Question: I am not sure what I clicked, but I was making a home screen for my first app on which I am learning, and I added something called the "Root View Controller" How do I get rid of it? I didn't mean to add it.
Also, are controllers here kind of like the code which gets processed after a button is clicked? I have not gotten to that part of the tutorial :)
Thanks!
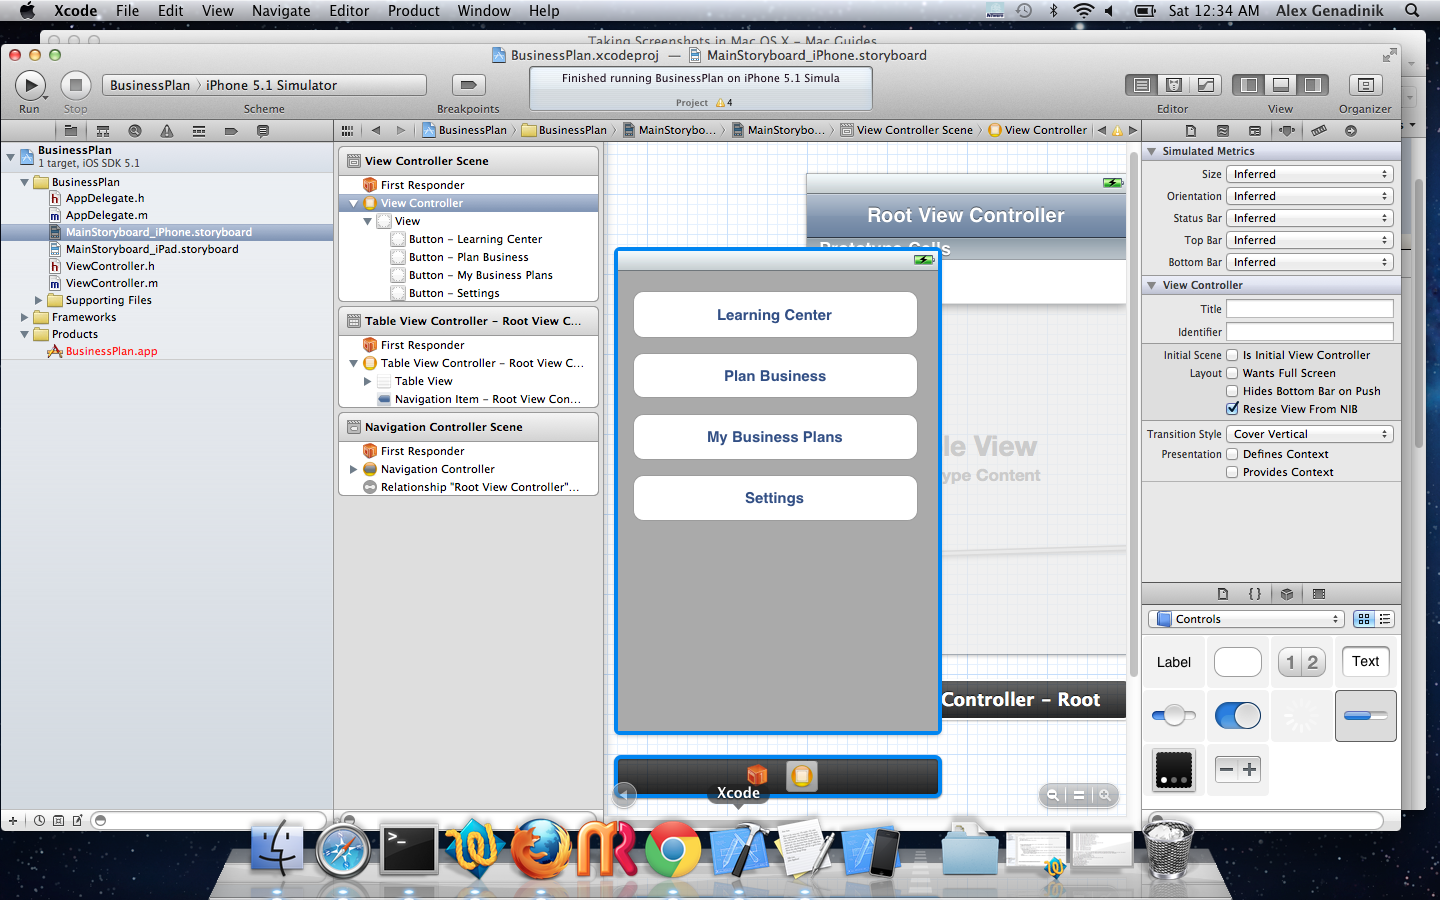
Answer: Click on that "Root View Controller" to select it, then press your "" key on the keyboard. That should remove it.
View controllers usually receive actions (i.e. the IBActions that @Fiire referred to... +1 to him!) when you press on a button. If you didn't set up any actions pointing to the accidentally created root view controller, you should be completely safe to delete the view controller. And if you did set up actions, you can find them using the object inspector and then "X" (cancel) out any connected actions from buttons or controls to the view controller.